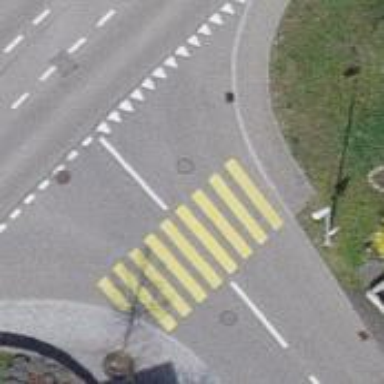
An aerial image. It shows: Uncontrolled zebra crossing on the road.